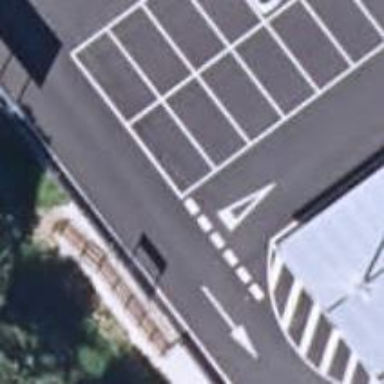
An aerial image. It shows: Road with "give way" sign.